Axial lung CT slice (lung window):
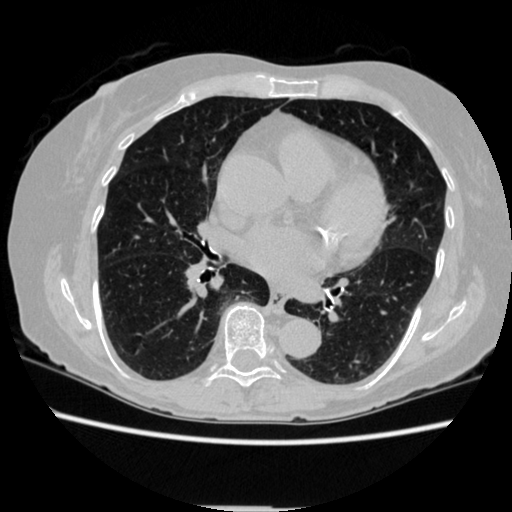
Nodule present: no